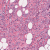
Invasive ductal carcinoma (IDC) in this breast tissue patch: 1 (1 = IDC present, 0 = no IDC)